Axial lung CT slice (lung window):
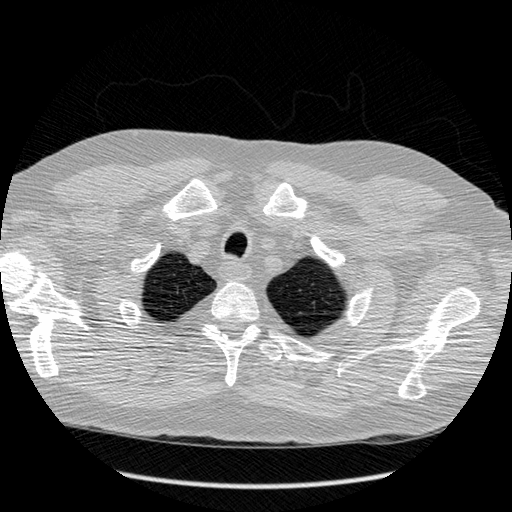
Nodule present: no